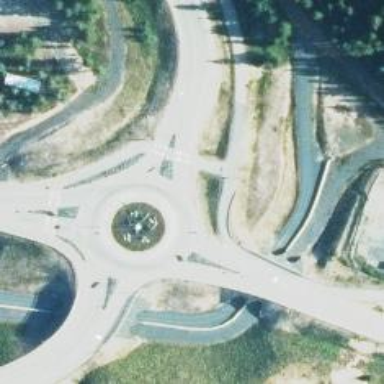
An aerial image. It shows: Roundabout on tertiary road.